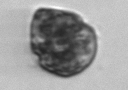
Label: Scrippsiella